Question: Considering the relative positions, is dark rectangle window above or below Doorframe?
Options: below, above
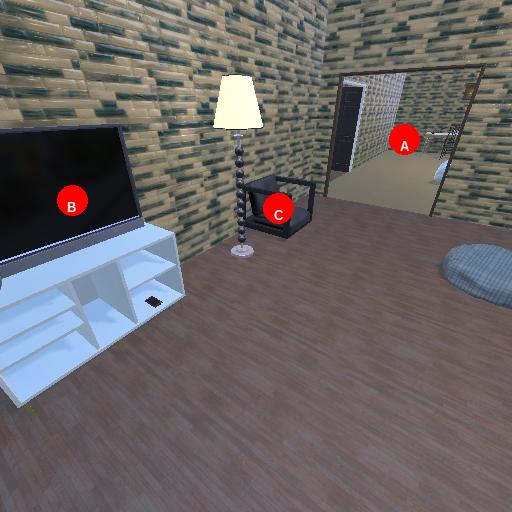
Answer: below